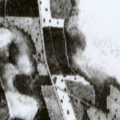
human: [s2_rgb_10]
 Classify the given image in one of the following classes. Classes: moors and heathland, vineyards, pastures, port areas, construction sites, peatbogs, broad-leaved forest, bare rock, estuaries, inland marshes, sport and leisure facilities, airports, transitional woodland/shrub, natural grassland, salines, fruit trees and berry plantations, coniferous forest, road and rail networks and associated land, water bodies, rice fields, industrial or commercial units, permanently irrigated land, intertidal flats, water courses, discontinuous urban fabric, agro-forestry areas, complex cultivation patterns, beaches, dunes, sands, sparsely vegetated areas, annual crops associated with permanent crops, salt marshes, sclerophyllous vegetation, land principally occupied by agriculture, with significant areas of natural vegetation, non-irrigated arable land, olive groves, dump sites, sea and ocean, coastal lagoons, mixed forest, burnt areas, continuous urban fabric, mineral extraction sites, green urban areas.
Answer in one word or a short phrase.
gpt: coniferous forest, transitional woodland/shrub, peatbogs